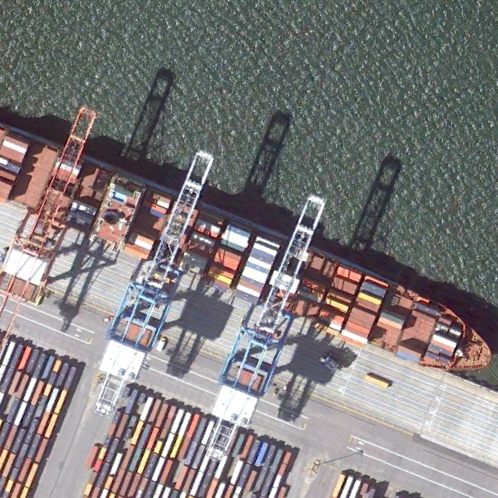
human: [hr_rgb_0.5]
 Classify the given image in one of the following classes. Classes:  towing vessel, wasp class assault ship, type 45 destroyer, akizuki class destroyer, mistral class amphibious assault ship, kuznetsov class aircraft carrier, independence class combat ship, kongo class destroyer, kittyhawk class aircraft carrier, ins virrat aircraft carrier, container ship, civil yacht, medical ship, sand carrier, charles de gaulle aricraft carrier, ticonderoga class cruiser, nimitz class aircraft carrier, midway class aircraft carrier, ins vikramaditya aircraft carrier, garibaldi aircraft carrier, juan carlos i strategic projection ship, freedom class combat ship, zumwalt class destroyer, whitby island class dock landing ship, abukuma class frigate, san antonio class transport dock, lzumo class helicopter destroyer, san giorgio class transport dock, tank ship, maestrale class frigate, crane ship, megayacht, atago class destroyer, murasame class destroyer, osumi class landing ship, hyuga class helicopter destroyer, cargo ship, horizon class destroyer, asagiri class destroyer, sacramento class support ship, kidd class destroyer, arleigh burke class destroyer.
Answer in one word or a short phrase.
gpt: Container ship